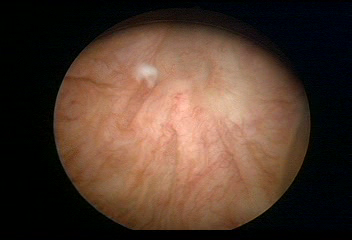
Modality: WLC
Class: Normal mucosa
Bladder cancer association: No